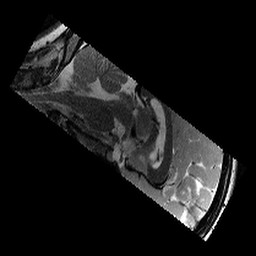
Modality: T2w
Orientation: sagittal
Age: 10
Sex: male
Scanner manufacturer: siemens
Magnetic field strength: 3 T
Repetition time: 9.23 s
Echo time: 0.067 s